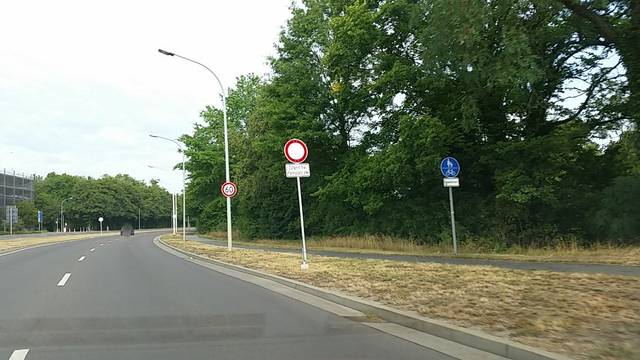
Region: Germany
Coordinates: 52.437, 10.799